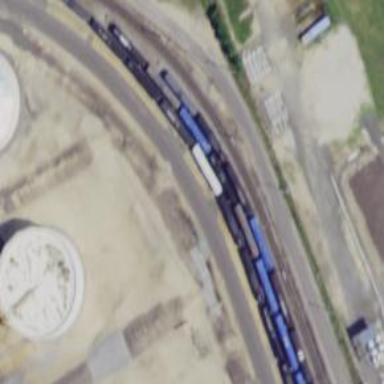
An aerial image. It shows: Railway yard.